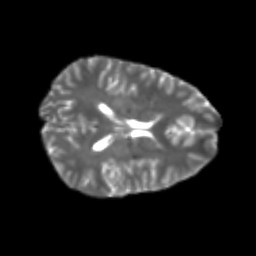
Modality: T2w
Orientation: axial
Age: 20
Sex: female
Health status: healthy
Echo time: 0.074 s